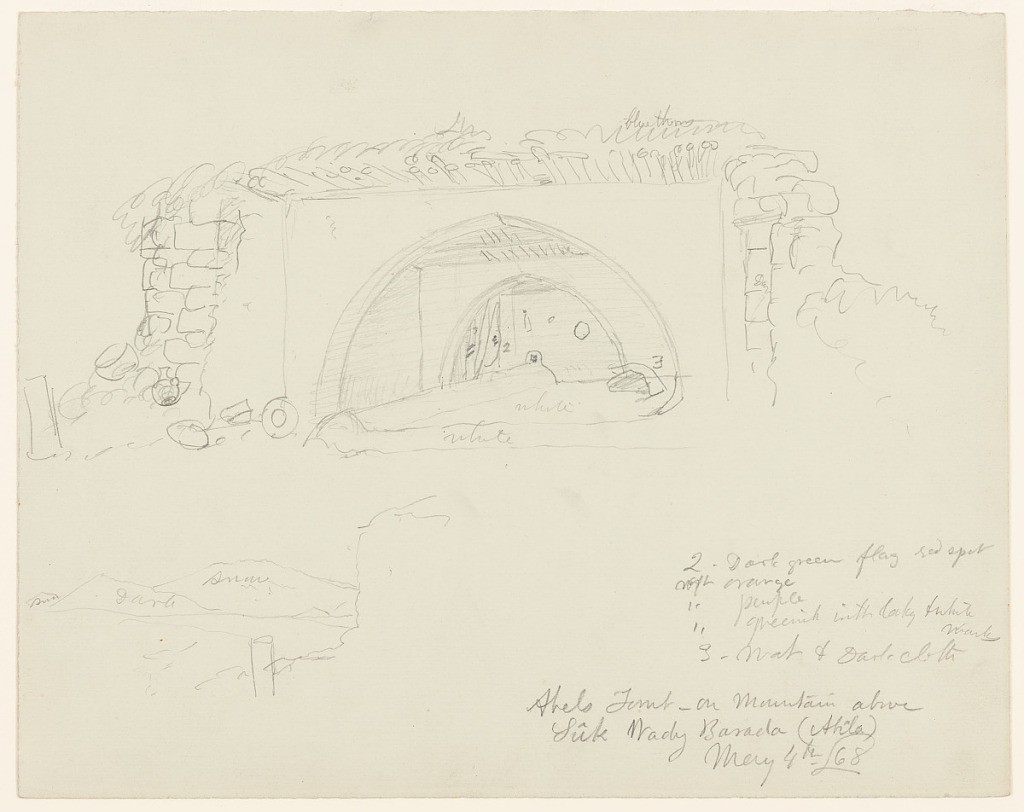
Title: Abels Tomb on Mountain above Suq Wadi Barada, Syria
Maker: Frederic Edwin Church, American, 1826–1900
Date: May 4, 1868
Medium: Graphite on gray-green wove paper
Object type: Drawing
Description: Architectural sketch of the alleged tomb of the Biblical figure, Abel, located near the town of Suq Wadi Barada in Syria. A stone structure with a straw roof dominates composition at center, with a wide opening in the shape of a pointed arch. Flags, cloth, and other miscellanous items are shown within this opening. At lower left, the outline of a mountainous landscape is visible.